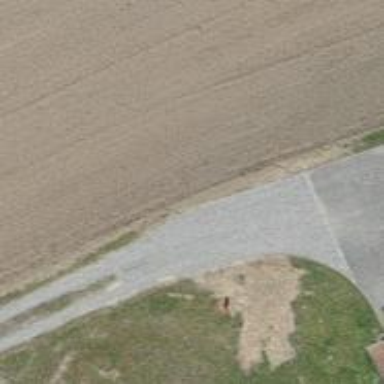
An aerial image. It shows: Gravel track with grade 2 quality.